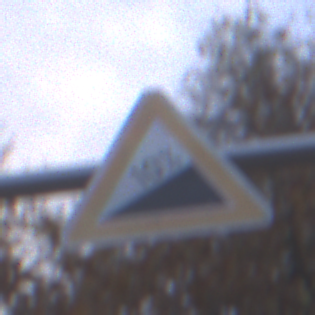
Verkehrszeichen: Steigung10
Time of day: SunriseSunset
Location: Outdoor (Urban)
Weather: PartlyCloudy
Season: NotSpecified
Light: Natural